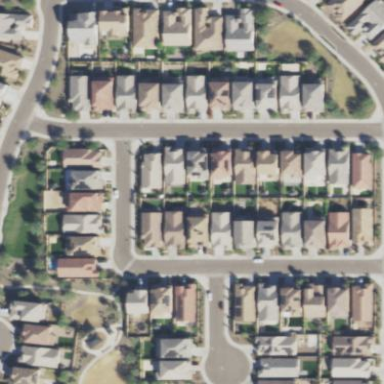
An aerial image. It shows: Residential area consisting of single-family homes.